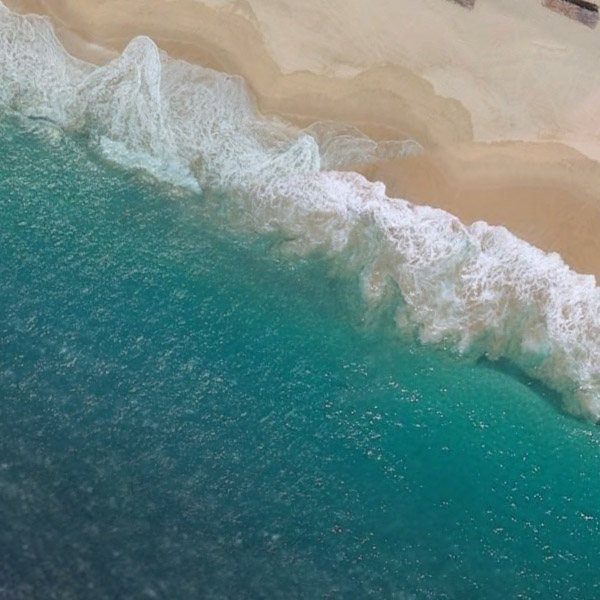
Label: Beach